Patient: sex M, age 45
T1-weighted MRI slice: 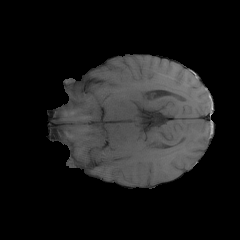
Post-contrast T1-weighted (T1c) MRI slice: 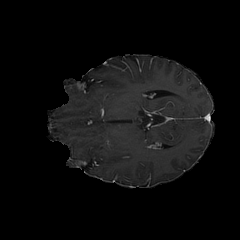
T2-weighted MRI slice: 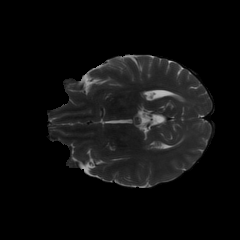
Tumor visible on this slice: no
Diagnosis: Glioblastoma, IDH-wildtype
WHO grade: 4